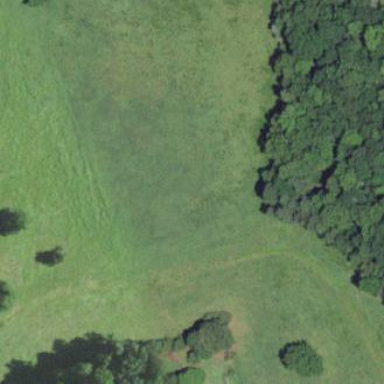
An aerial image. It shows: Beautiful meadow.